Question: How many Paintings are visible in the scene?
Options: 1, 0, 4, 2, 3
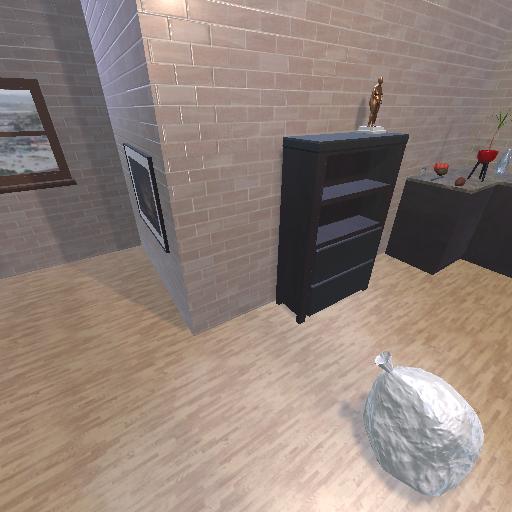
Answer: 1